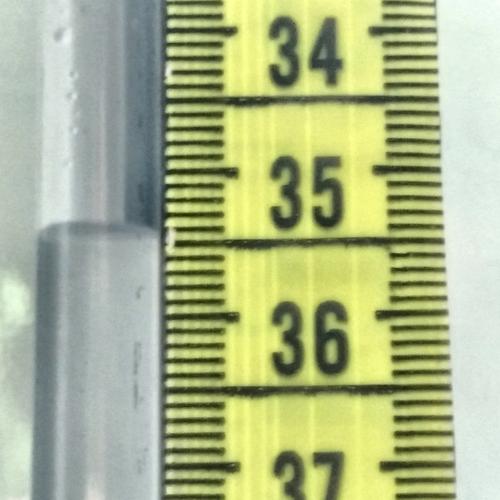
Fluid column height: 35.4 cm